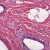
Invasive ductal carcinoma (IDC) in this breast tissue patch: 0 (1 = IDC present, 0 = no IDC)